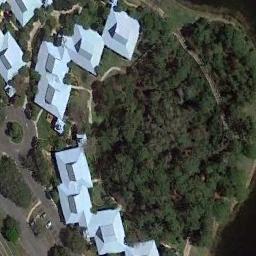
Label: medium_residential